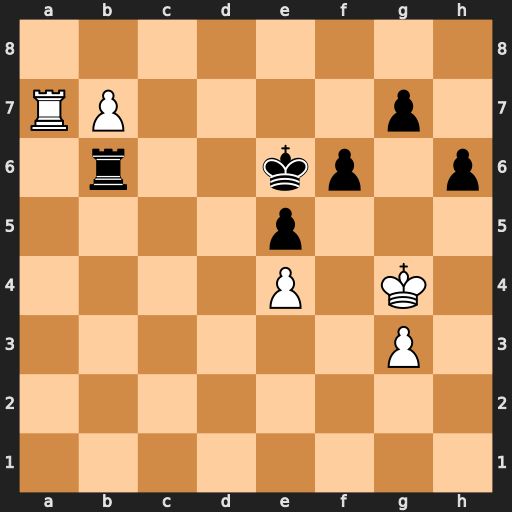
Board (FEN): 8/RP4p1/1r2kp1p/4p3/4P1K1/6P1/8/8
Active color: w
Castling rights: -
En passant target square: -
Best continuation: Ra6 Rxa6 b8=Q